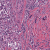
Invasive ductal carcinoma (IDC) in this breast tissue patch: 1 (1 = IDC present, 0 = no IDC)